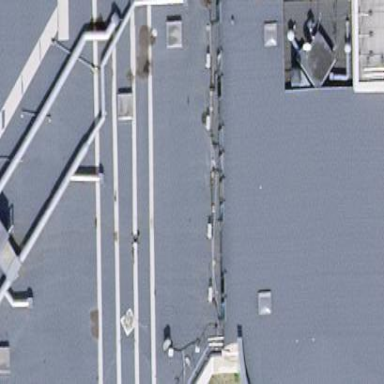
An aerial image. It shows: Building that houses clothes shop.